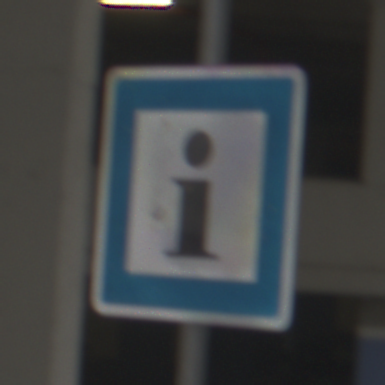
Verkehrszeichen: Informationsstelle
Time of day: Midday
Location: Roofed (Urban)
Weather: Overcast
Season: NotSpecified
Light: Artificial